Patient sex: F
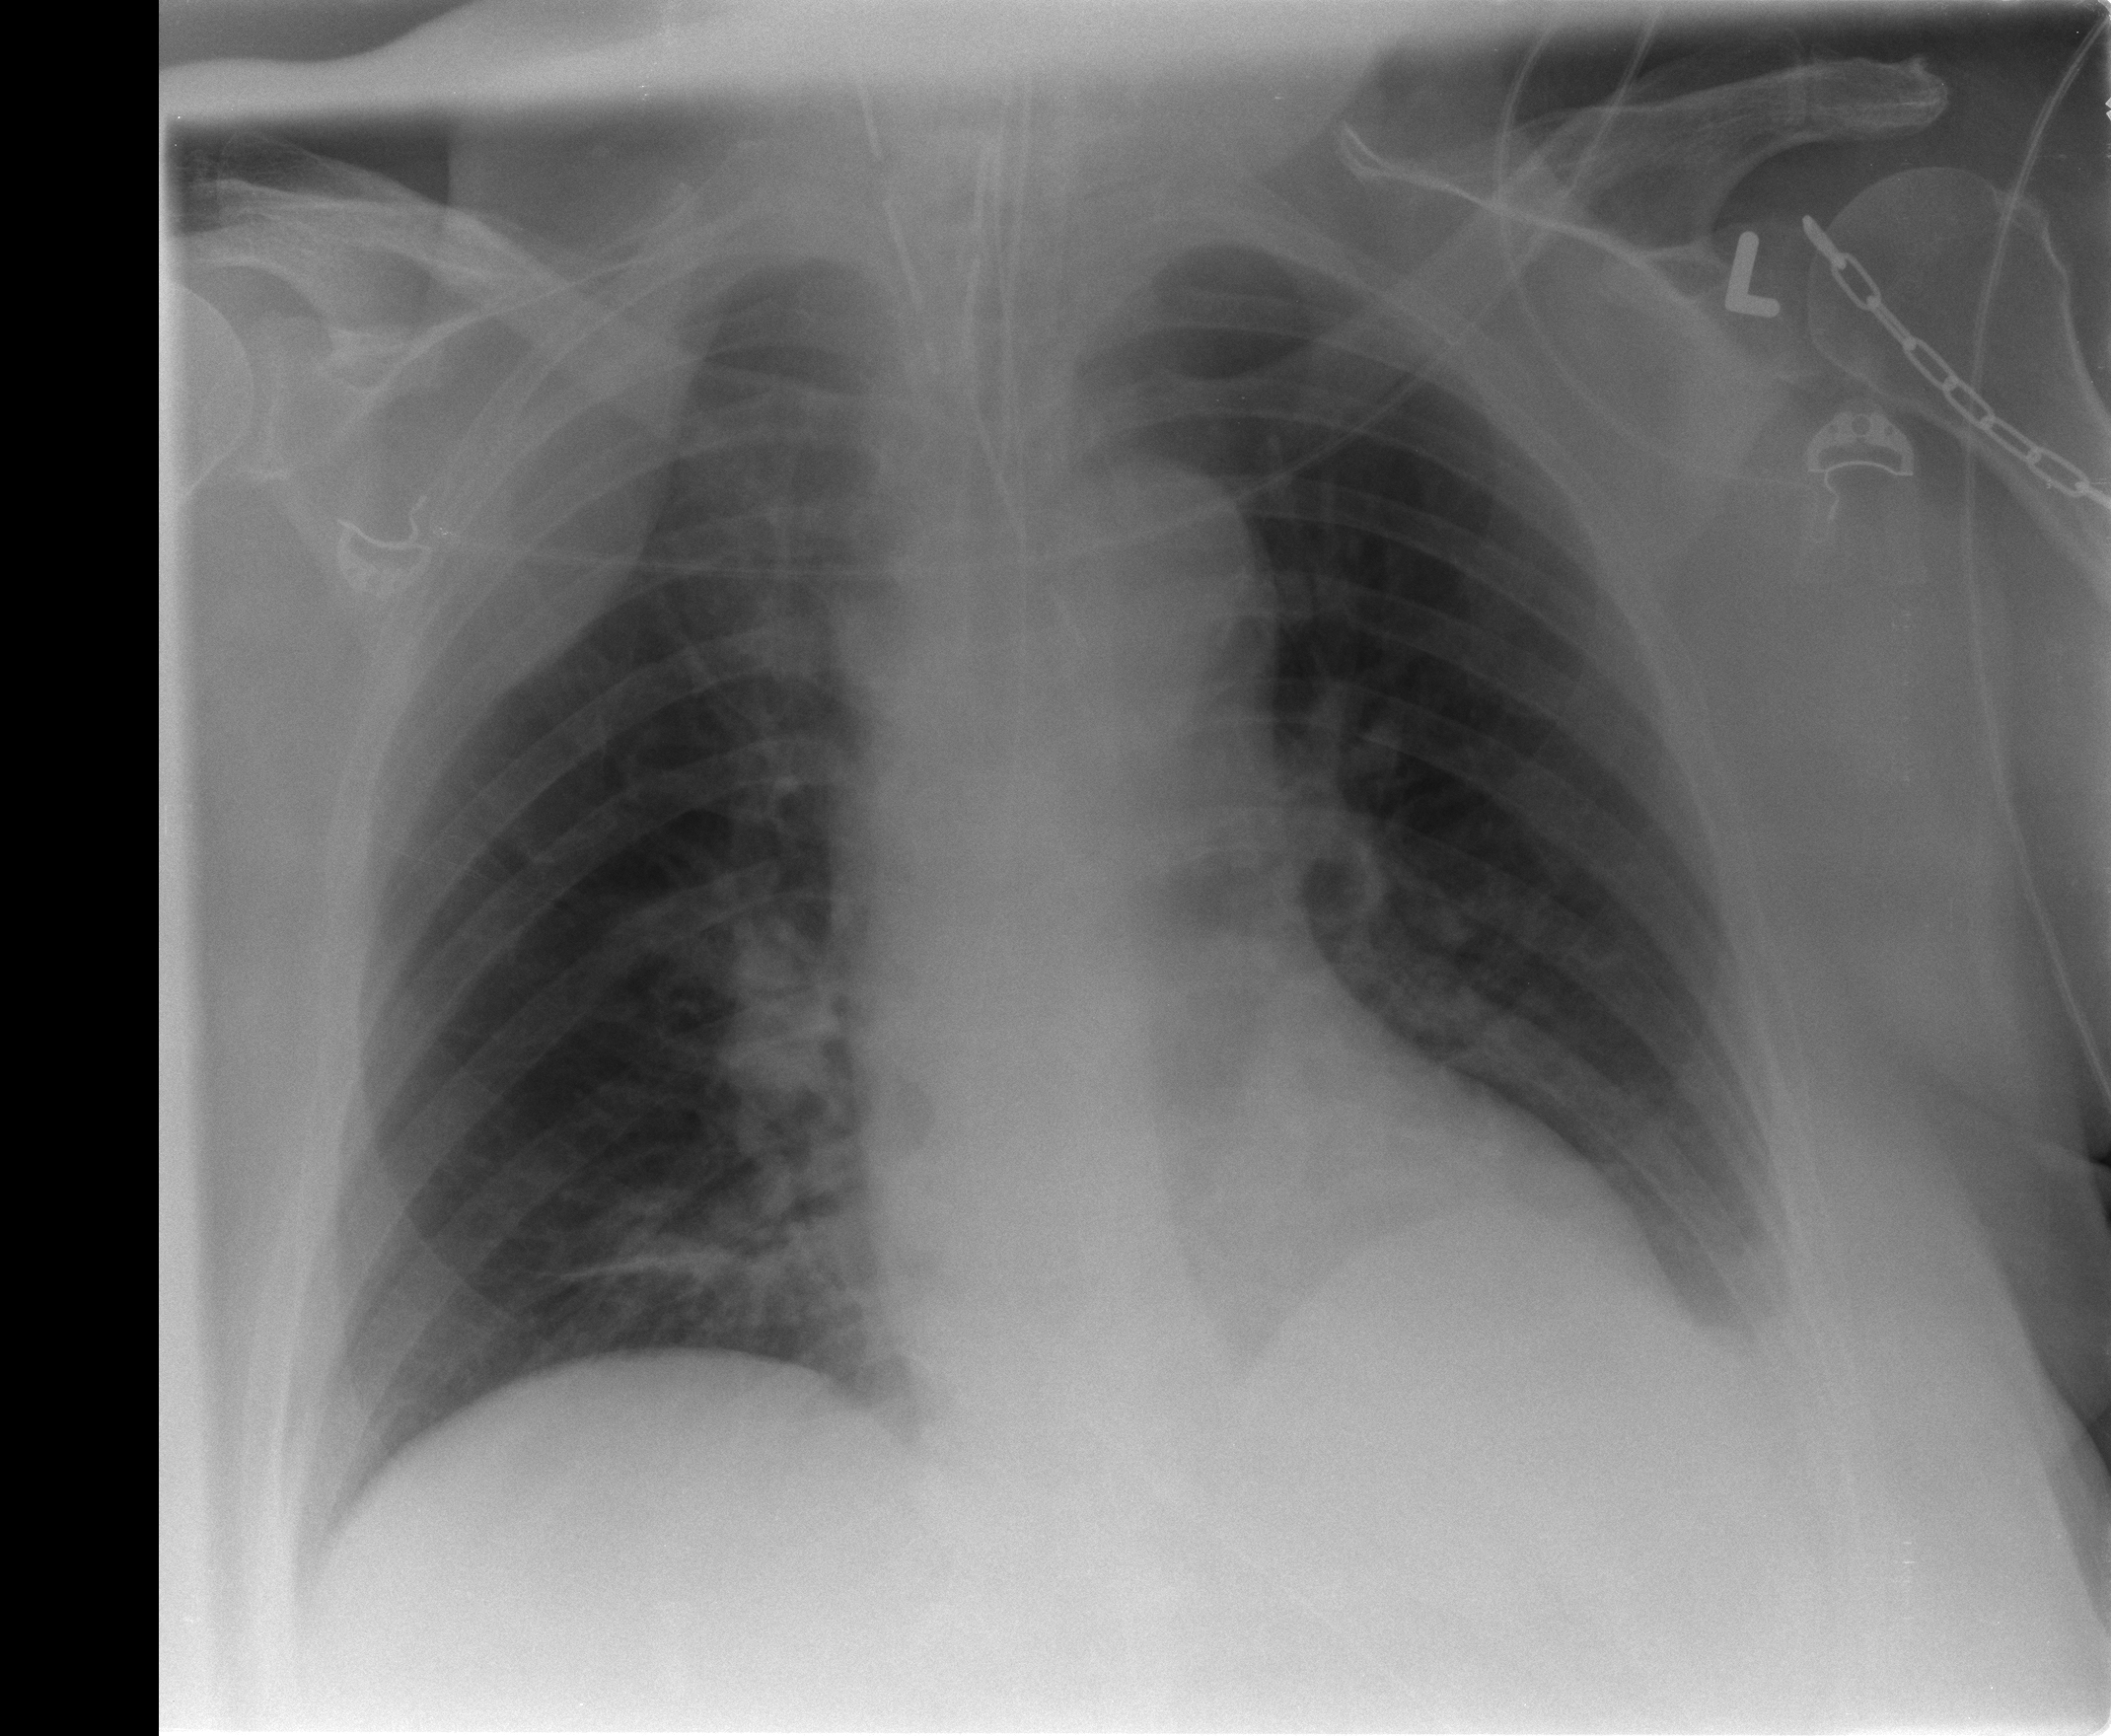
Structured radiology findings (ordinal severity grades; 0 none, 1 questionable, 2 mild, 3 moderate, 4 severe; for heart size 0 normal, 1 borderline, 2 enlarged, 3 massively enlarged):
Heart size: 0
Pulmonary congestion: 0
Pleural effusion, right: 2
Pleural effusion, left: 2
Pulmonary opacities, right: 0
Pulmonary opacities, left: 0
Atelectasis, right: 2
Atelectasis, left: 2